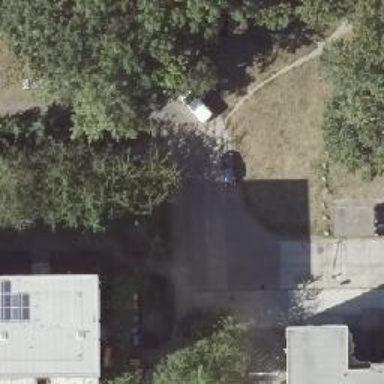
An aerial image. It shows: Residential road with concrete surface.